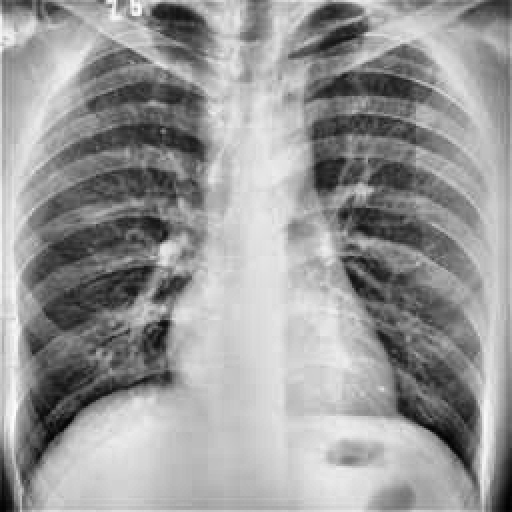
Finding: TUBERCULOSIS